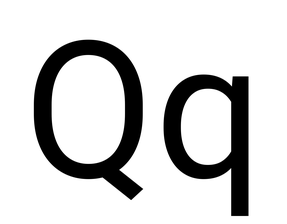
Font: Roboto_Regular